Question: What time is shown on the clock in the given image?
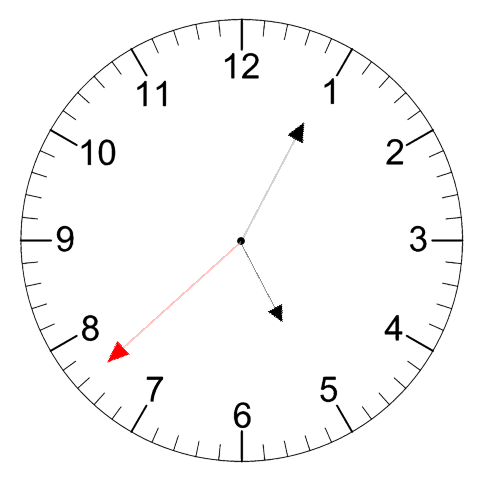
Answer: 05:04:38